Field crop: maize
Growth stage: 2
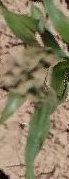
Species: maize